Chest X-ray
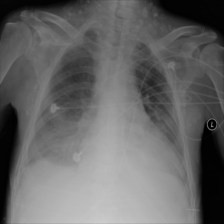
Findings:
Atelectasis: negative
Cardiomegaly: positive
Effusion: negative
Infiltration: negative
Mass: negative
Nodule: negative
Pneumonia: negative
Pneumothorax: negative
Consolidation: positive
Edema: negative
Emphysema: negative
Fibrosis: negative
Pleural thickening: negative
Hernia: negative